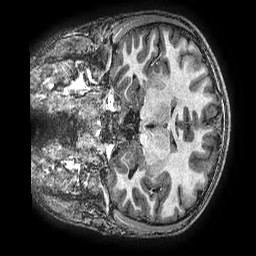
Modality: T1w
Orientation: coronal
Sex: male
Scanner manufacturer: ge
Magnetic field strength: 3 T
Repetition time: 0.00766 s
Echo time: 0.003476 s